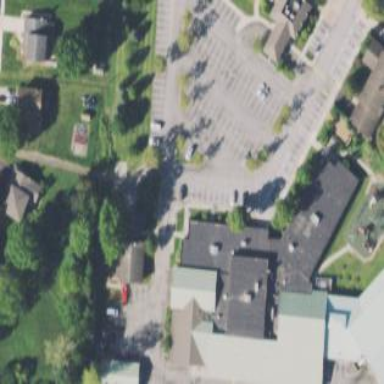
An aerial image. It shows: School building.